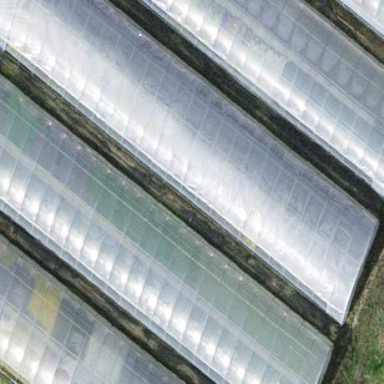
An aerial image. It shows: Greenhouse.